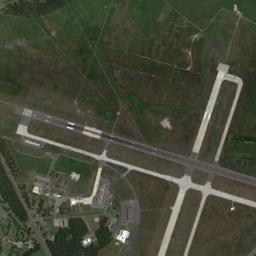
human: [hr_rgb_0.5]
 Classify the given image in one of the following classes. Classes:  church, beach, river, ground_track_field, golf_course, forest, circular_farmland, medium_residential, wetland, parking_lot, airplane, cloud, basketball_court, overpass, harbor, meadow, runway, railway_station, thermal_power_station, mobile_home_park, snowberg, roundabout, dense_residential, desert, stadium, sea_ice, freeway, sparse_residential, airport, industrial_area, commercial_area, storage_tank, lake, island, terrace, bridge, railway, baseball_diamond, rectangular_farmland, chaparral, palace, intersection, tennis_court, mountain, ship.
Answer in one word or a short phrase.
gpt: airport